Field crop: maize
Growth stage: 1
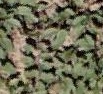
Species: convolvulus